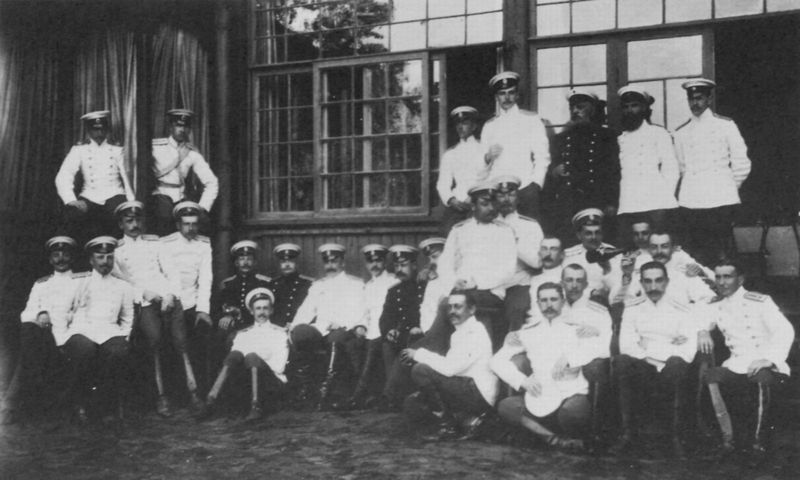
Titel: Offiziere der Reitergarde in ihrem Sommerquartier in Krasnoje Selo
Künstler: Russischer Photograph
Schlagwörter: baum, gruppe, himmel, schatten, weiß, sitzen, fenster, glas, hüte, licht, männer, raum, schwarz, zimmer, blick, gebäude, bärte, mützen, augen, rahmen, stehen, portrait, porträt, vorhang, spiegelung, boden, verbindung, beine, russland, sprossenfenster, saal, treppe, soldaten, knöpfe, foto, fotografie, posen, fensterrahmen, abschied, uniformen, jacken, epauletten, abzeichen, stiefel, armee, knopfleisten, matrosen, marine, anlehnen, erinnerung, holzhaus, offiziere, schnurrbärte, kaserne, mannschaft, studenten, gruppenfoto, gruppenphoto, weltkrieg, kasino, schaftstiefel, russische, gruppenaufnahme, offizierskasino, studentenverbindung